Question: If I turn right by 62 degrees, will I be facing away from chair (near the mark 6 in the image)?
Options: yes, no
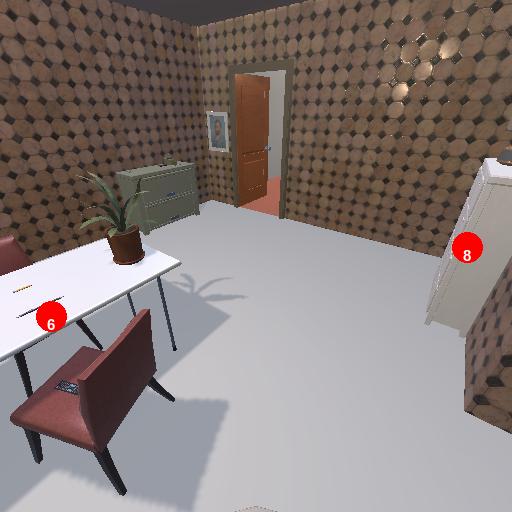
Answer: yes